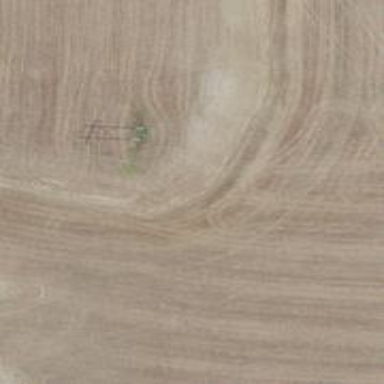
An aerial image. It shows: H-frame designed tower for power lines.